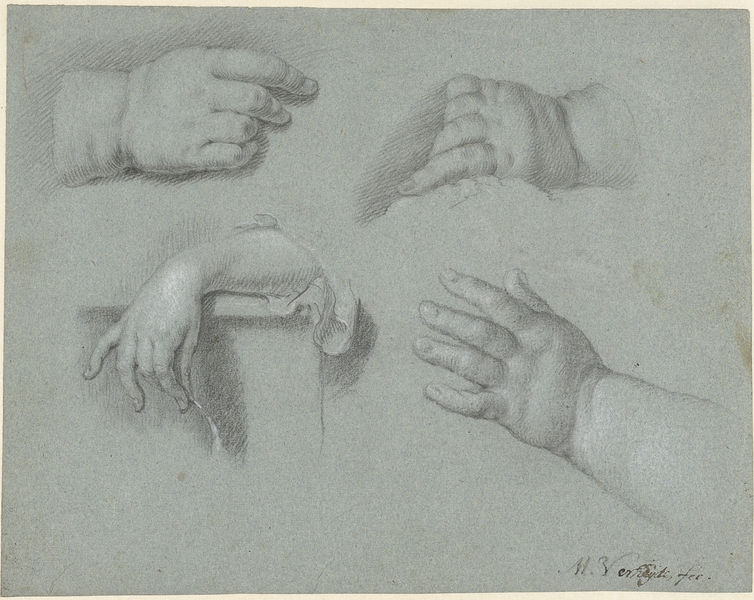
Titel: Studieblad met vier handen
Künstler: Mattheus Verheyden
Standort: Amsterdam
Institution: Rijksmuseum
Schlagwörter: feder, hand, daumen, finger, skizze, zeichen, zeichnung, halten, ärmel, gesten, hände, signatur, kind, kinder, schrift, studie, nägel, vier, unterschrift, greifen, bleistift, studien, kindlich, haltungen, sstudie, kinderhände-skizzen